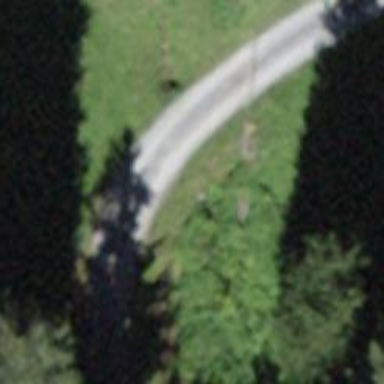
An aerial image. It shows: Culvert tunnel.